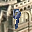
Label: 9